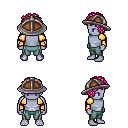
a pixel art fantasy rpg character, male body template, dark elf, purple skin, gold arm armor, teal pants, pink curly afro hairstyle, chain helm, four views (front, back, left, right), 2x2 character sprite sheet, small pixel art, hard edges, no anti-aliasing